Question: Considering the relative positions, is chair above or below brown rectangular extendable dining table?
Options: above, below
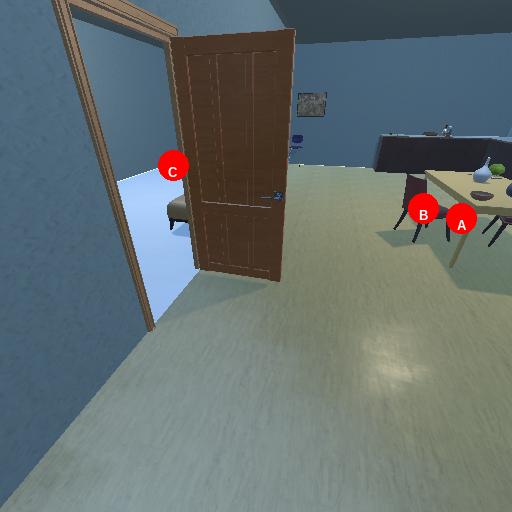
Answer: above